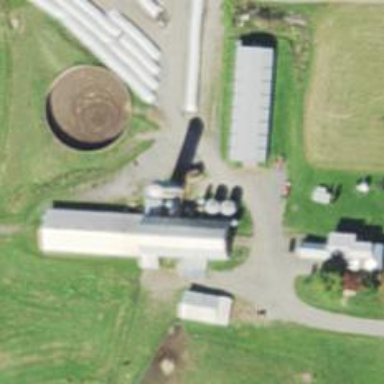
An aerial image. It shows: Silo.